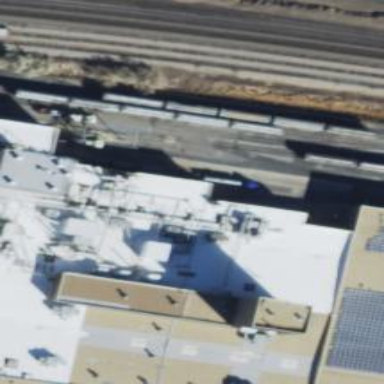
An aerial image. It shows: Rail spur service.